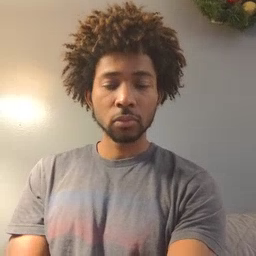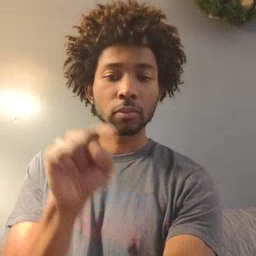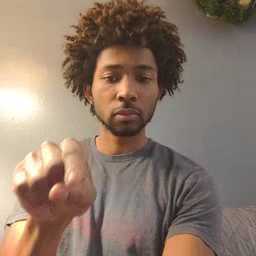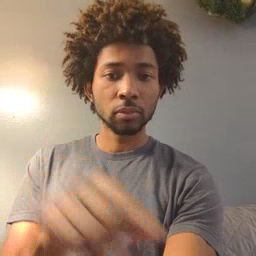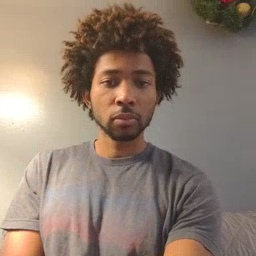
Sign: there